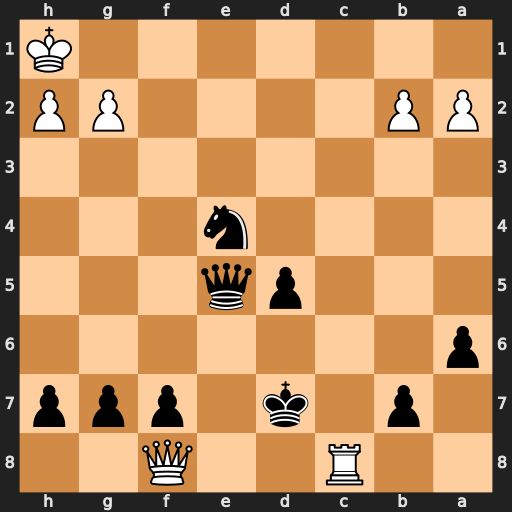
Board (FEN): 2R2Q2/1p1k1ppp/p7/3pq3/4n3/8/PP4PP/7K
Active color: b
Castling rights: -
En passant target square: -
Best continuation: Nf2+ Kg1 Qe1#